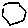
Label: hexagon